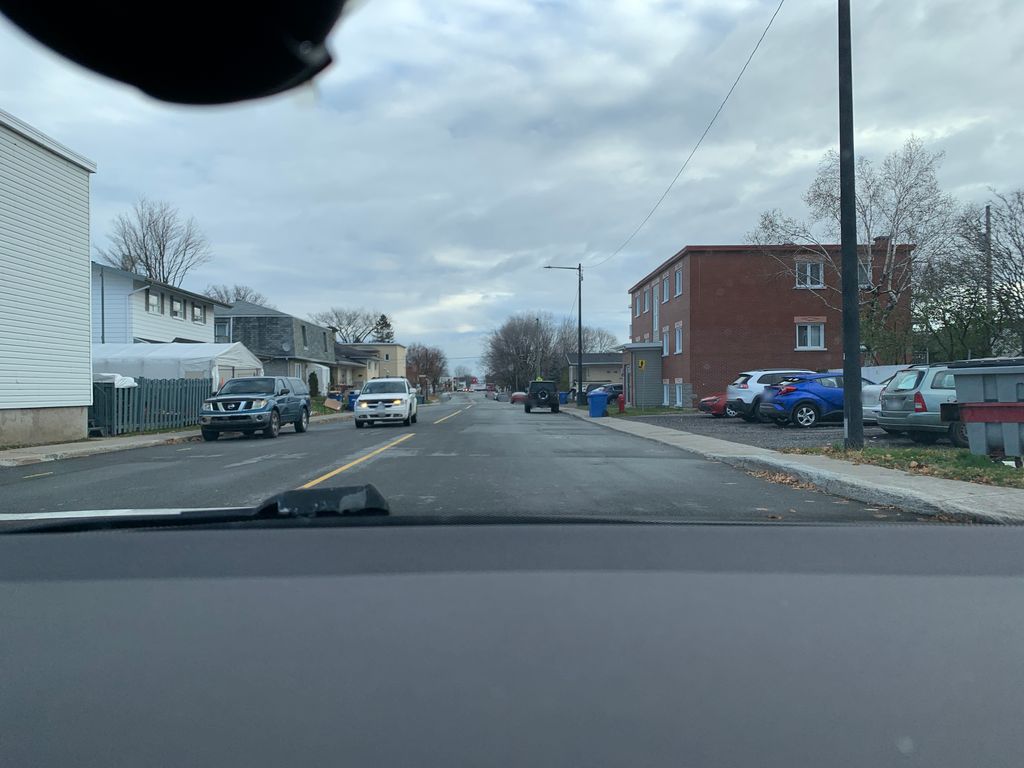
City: quebec_city